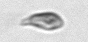
Label: Cryptophyta